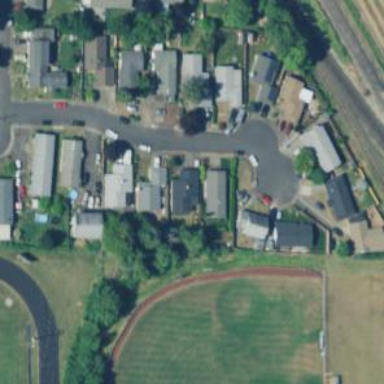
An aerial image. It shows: Residential road.